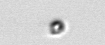
Label: nanoplankton_mix